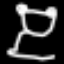
Label: frog